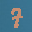
Label: 7